Interaction volume radius: 10 \u00c5
Interaction volume height: 10 \u00c5
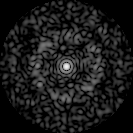
Disorder parameter: 0.8275